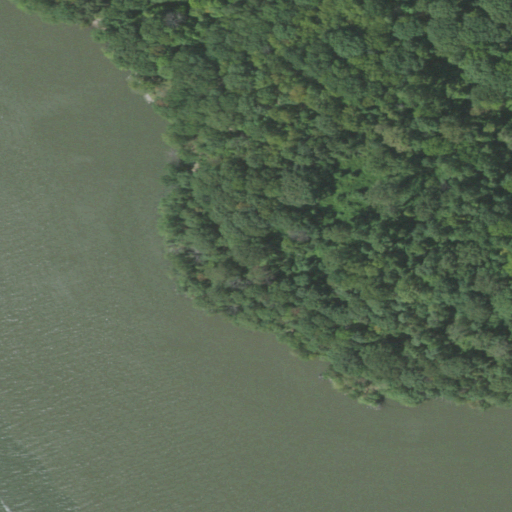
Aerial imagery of cape in New York named Montrose Point containing deciduous forest, open water, herbaceous wetlands, and grassland